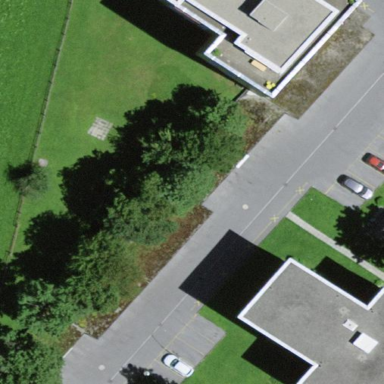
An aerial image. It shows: Group of garages.